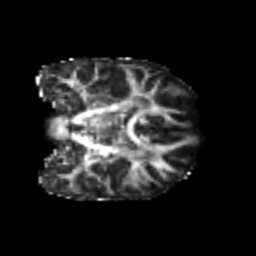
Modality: FA
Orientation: coronal
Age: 22
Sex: female
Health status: healthy
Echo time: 0.074 s